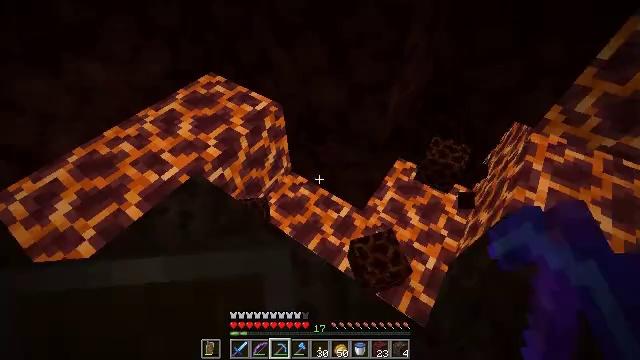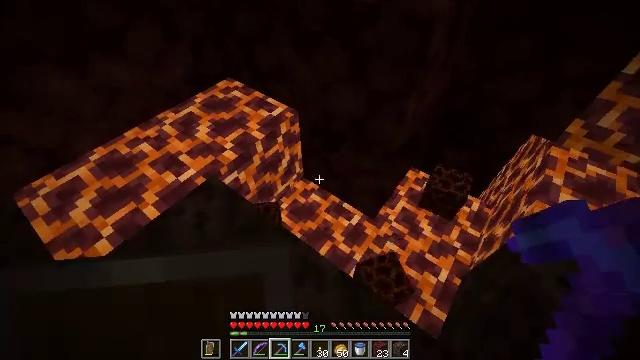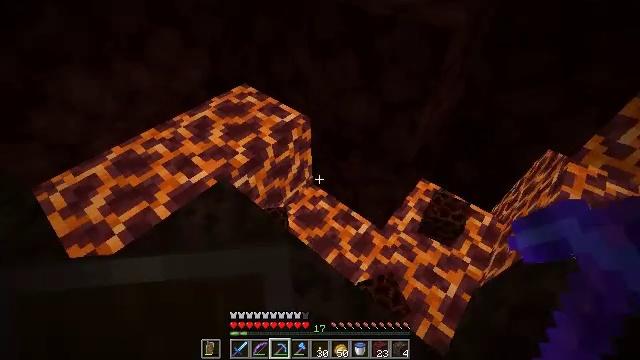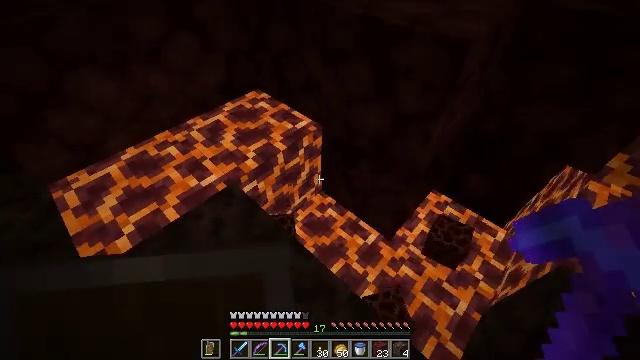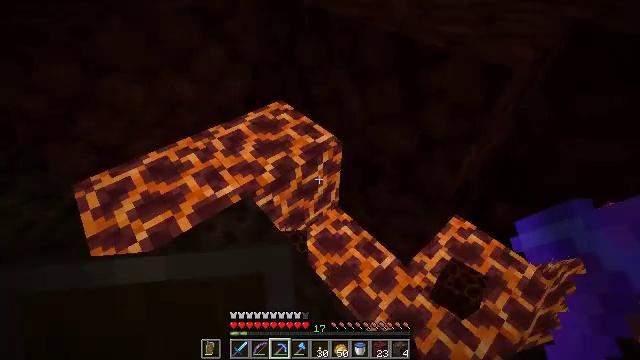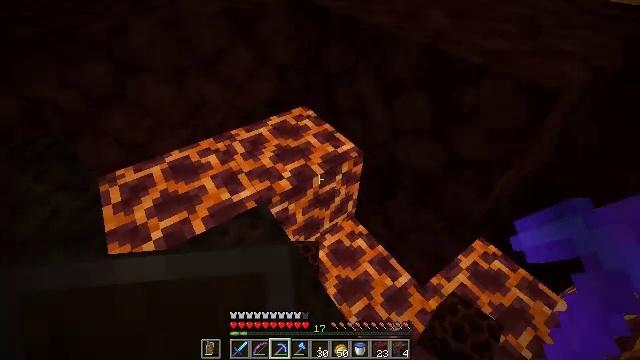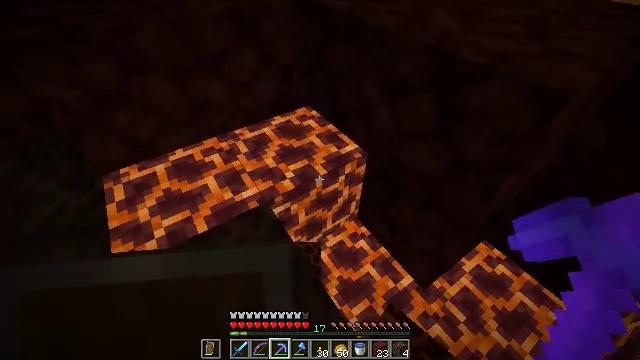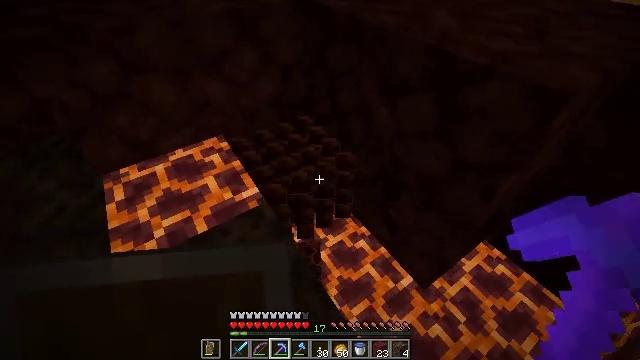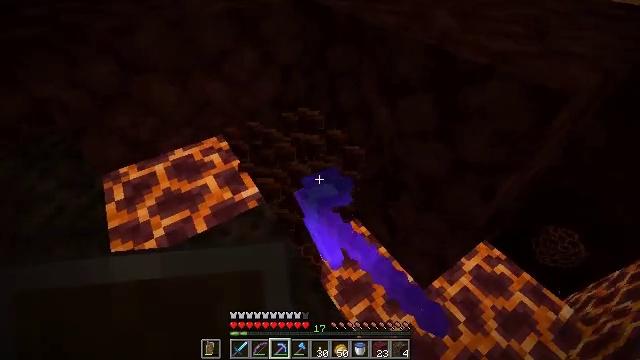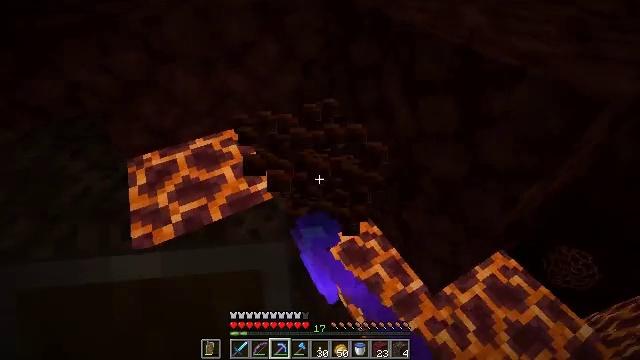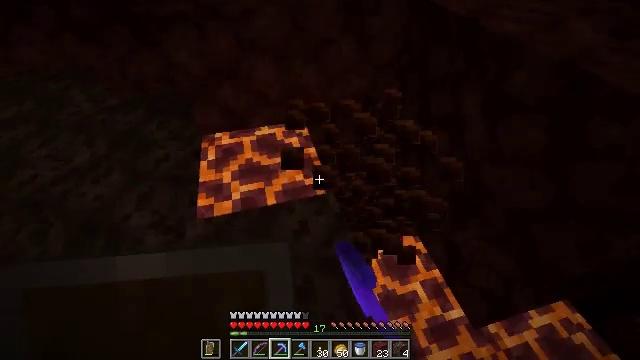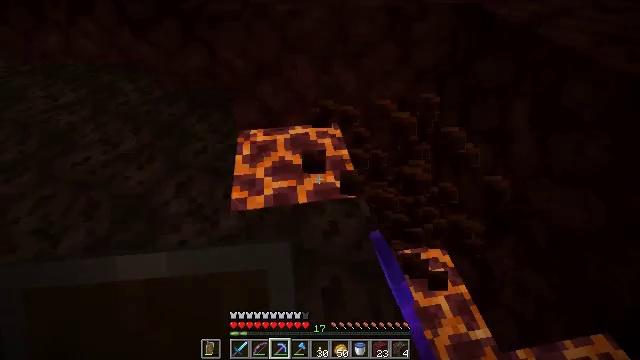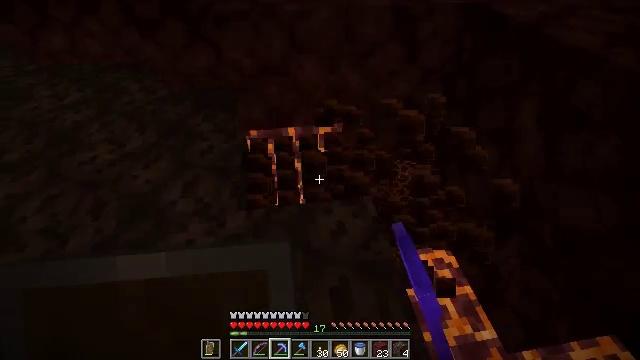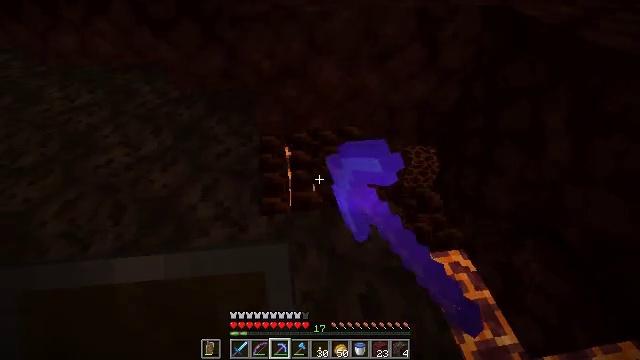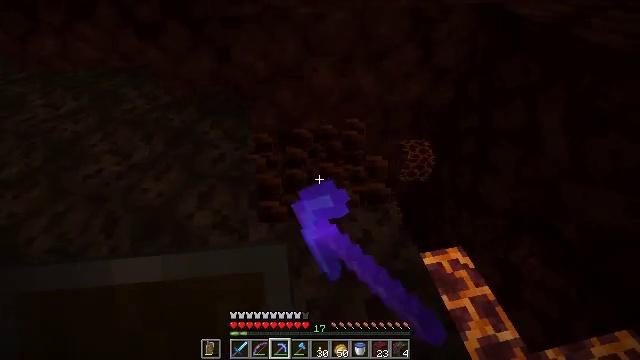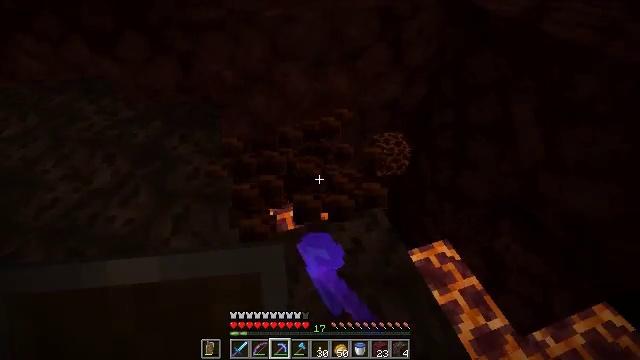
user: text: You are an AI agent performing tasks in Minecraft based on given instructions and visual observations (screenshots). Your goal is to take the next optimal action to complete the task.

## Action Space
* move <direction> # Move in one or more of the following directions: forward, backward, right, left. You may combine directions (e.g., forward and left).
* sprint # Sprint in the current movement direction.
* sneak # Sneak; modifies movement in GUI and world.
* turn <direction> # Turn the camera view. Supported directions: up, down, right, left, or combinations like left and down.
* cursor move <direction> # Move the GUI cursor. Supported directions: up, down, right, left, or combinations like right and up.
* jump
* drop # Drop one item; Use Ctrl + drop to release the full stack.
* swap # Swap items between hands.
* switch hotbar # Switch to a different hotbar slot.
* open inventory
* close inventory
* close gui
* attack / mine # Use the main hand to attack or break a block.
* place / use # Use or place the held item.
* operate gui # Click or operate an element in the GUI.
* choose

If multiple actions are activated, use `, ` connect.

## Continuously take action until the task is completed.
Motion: motion action
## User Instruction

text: Mine the magma block in the nether.
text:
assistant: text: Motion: turn left and up
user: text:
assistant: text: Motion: turn left and up
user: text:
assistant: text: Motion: move forward, turn left and up
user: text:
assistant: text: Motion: move forward, turn left and up
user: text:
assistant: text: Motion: turn left
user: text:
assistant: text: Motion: turn left
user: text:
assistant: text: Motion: attack / mine
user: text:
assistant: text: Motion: attack / mine
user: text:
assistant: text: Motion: turn left
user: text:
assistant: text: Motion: move left, turn left
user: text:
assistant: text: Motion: move left, turn left
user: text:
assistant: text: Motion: move left, attack / mine
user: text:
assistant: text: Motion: move forward and move left, attack / mine
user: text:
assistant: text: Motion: move forward, turn right, attack / mine
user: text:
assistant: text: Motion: turn right
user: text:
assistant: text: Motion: turn right
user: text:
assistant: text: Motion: turn right
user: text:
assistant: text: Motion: move forward, turn right
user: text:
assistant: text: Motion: move forward
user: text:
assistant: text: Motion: move forward
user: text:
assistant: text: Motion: move forward, turn left and down
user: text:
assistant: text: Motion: move forward, turn left and down
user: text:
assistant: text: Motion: turn left and down
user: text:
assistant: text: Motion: no_op
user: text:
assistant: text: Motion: turn right and up
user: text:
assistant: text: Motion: no_op
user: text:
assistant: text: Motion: no_op
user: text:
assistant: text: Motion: turn left
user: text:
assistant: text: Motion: turn left and up
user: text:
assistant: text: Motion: move forward and move left, turn right and up